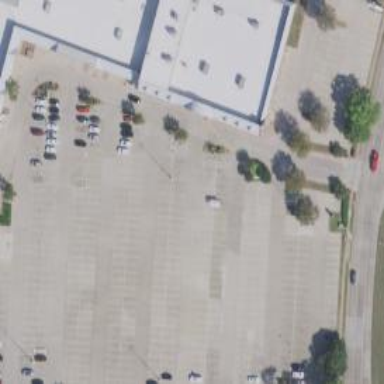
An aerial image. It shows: Parking area with surface.